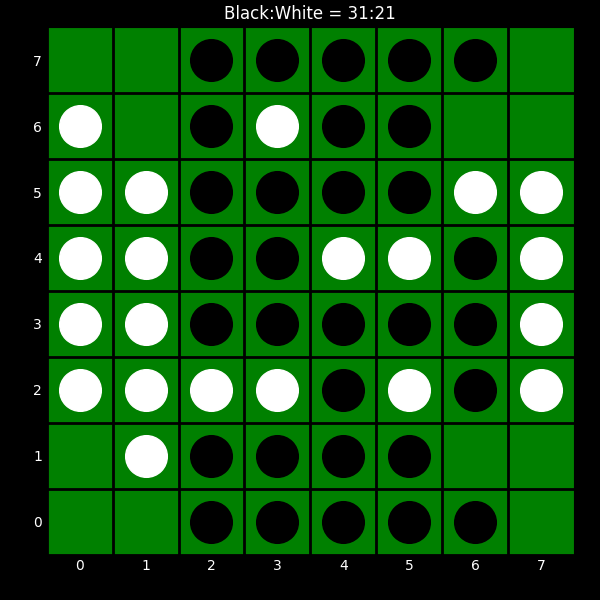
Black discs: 31
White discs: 21